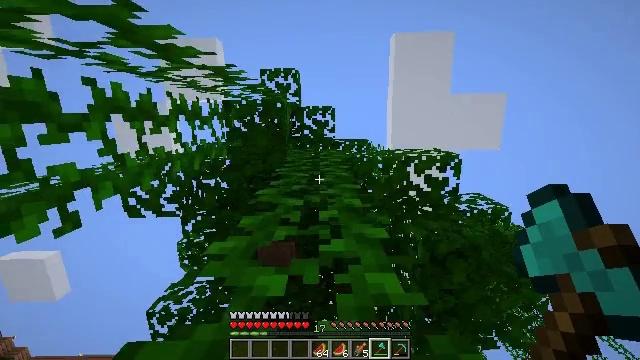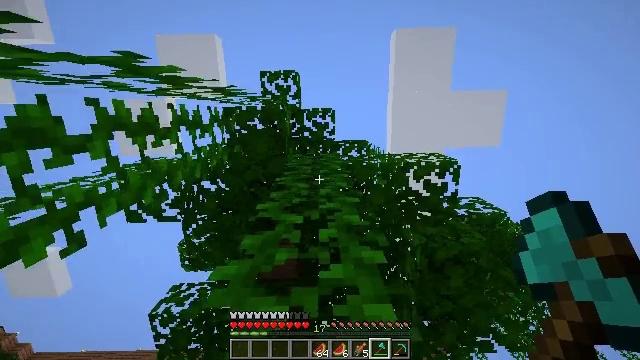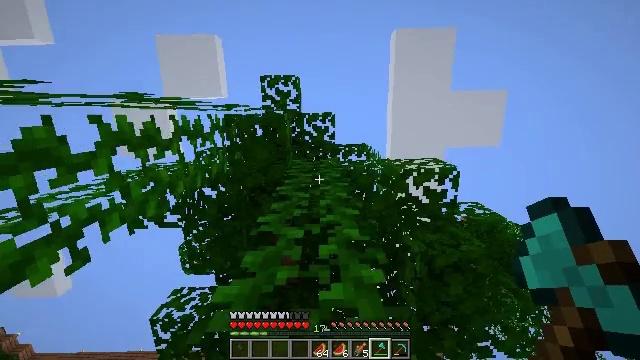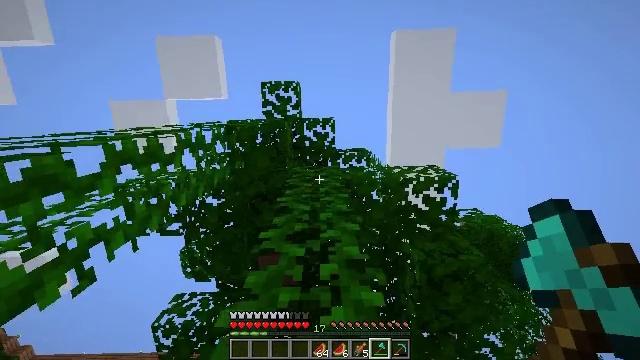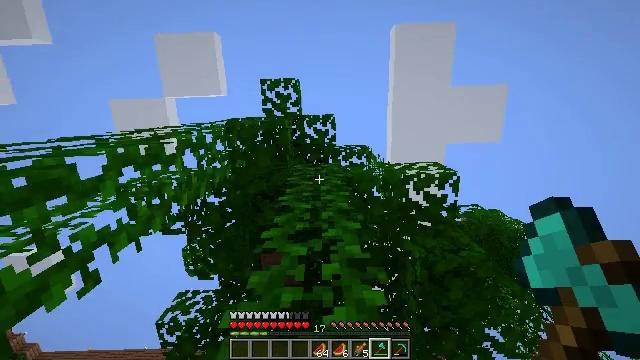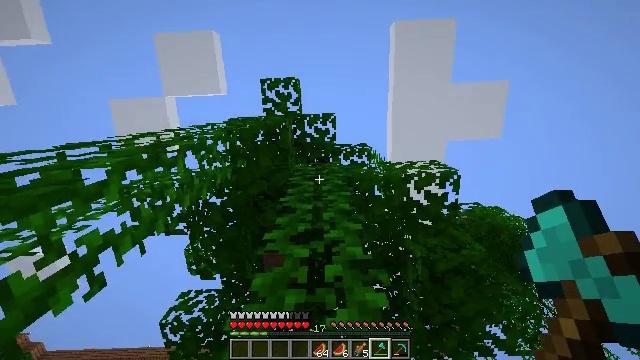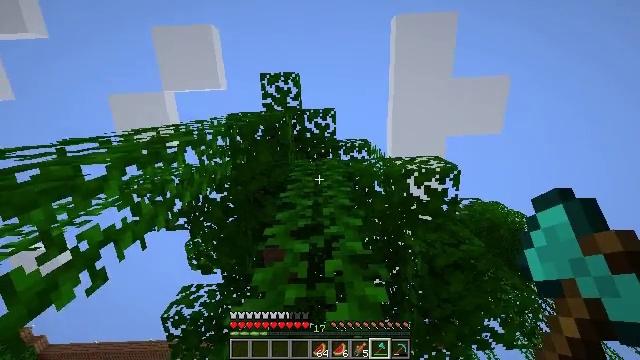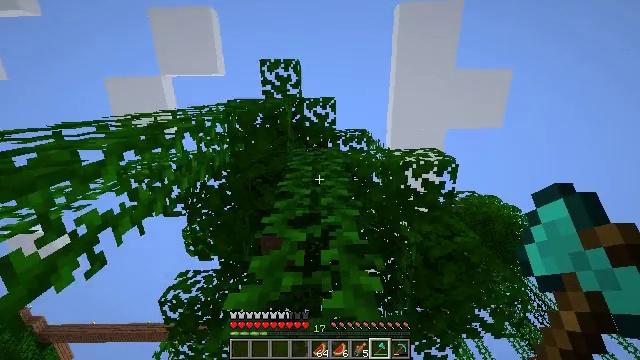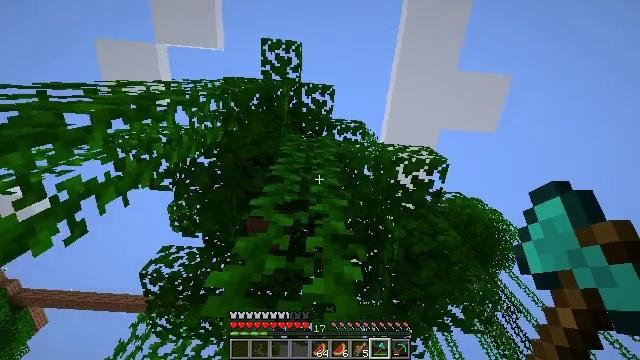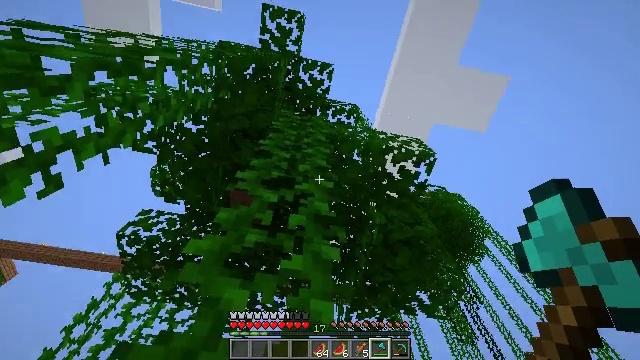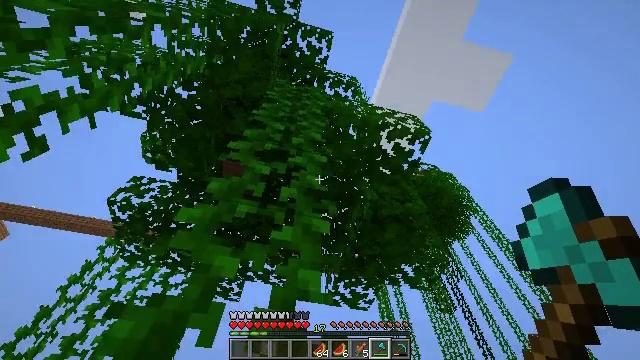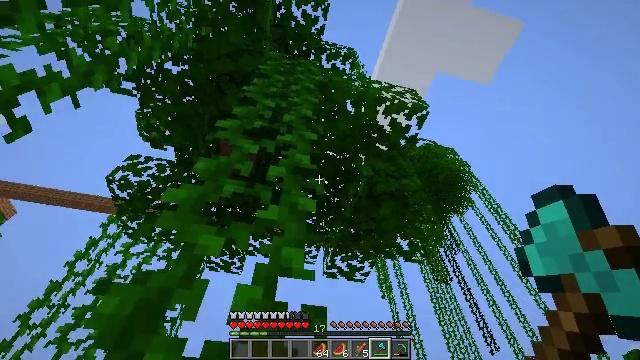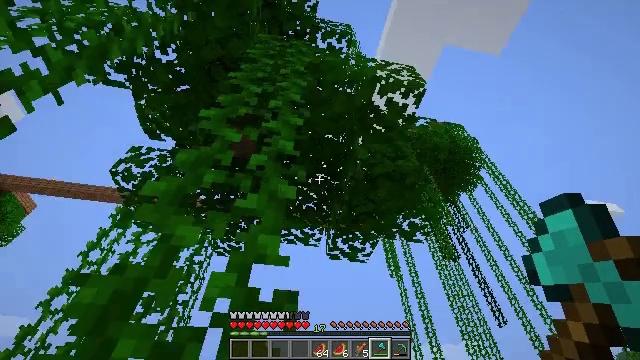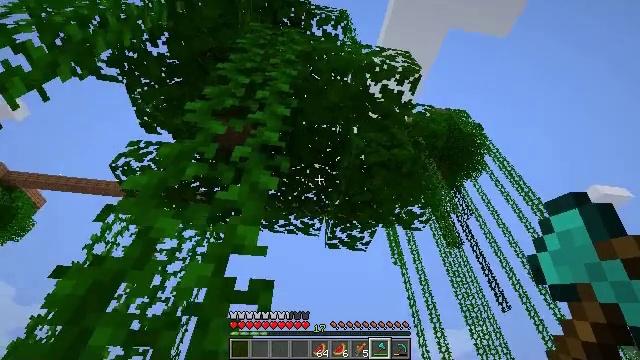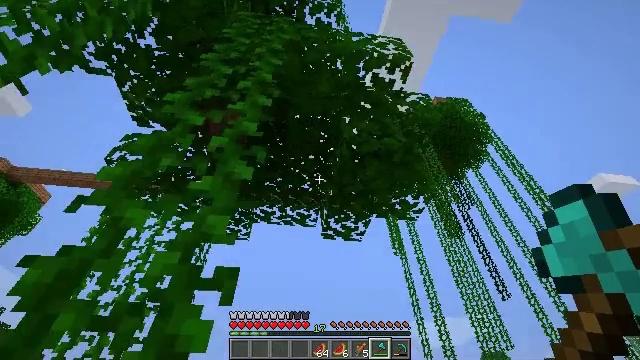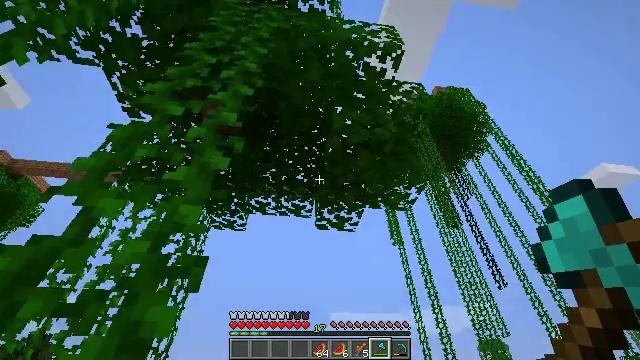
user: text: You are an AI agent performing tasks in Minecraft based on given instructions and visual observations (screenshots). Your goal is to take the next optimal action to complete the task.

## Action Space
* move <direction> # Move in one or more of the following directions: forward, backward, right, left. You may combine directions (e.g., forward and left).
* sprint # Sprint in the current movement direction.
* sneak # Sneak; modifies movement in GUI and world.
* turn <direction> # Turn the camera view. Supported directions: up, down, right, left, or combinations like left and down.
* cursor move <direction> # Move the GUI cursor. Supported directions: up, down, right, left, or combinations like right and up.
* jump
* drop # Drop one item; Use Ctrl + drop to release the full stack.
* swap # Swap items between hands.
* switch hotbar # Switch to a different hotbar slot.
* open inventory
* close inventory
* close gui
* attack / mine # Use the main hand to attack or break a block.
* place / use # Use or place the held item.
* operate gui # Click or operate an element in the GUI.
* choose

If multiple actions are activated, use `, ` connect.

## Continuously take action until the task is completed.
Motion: motion action
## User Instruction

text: Break the jungle leaves with your hand or shears.
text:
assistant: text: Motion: move back
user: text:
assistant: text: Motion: move back
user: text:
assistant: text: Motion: no_op
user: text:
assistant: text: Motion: no_op
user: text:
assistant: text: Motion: no_op
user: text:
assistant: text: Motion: turn down
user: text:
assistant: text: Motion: turn right and down
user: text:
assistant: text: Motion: turn right and down
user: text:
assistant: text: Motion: turn right and down
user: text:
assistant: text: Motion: move right, turn right and down
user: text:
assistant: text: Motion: move right, turn down
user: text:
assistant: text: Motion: move right, turn left and down
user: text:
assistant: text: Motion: move right, turn left and down
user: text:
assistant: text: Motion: move right, turn down
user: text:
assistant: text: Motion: turn down
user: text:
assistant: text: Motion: turn down
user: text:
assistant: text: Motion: no_op
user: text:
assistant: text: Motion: no_op
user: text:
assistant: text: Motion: turn down
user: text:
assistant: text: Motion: move right, turn right and down
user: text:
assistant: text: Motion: move right, turn right and down
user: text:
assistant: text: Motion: move right, turn right and down
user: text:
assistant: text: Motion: move right, turn right and down
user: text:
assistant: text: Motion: move right, turn down
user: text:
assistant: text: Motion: move right, turn left
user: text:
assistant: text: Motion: turn left
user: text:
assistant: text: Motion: turn left
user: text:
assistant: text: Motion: turn left and up
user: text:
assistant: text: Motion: turn left and up
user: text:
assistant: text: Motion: turn left and up